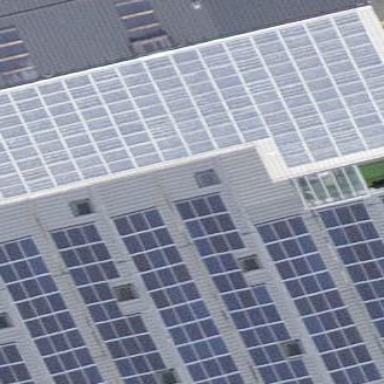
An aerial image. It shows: Solar power generator.